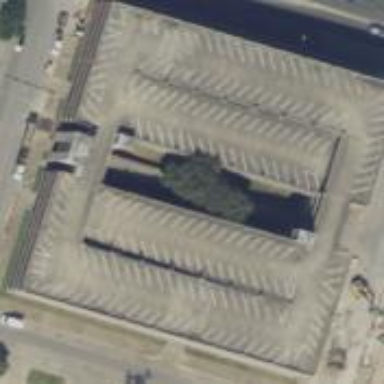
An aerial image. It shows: Parking area with garage.